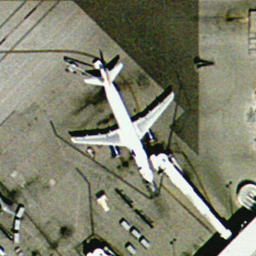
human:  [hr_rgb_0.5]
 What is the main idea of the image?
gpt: airplane